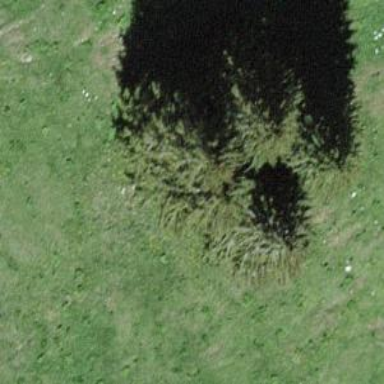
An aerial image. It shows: Evergreen needle-leaved forest.